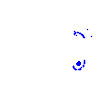
Particle: pion